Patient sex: M
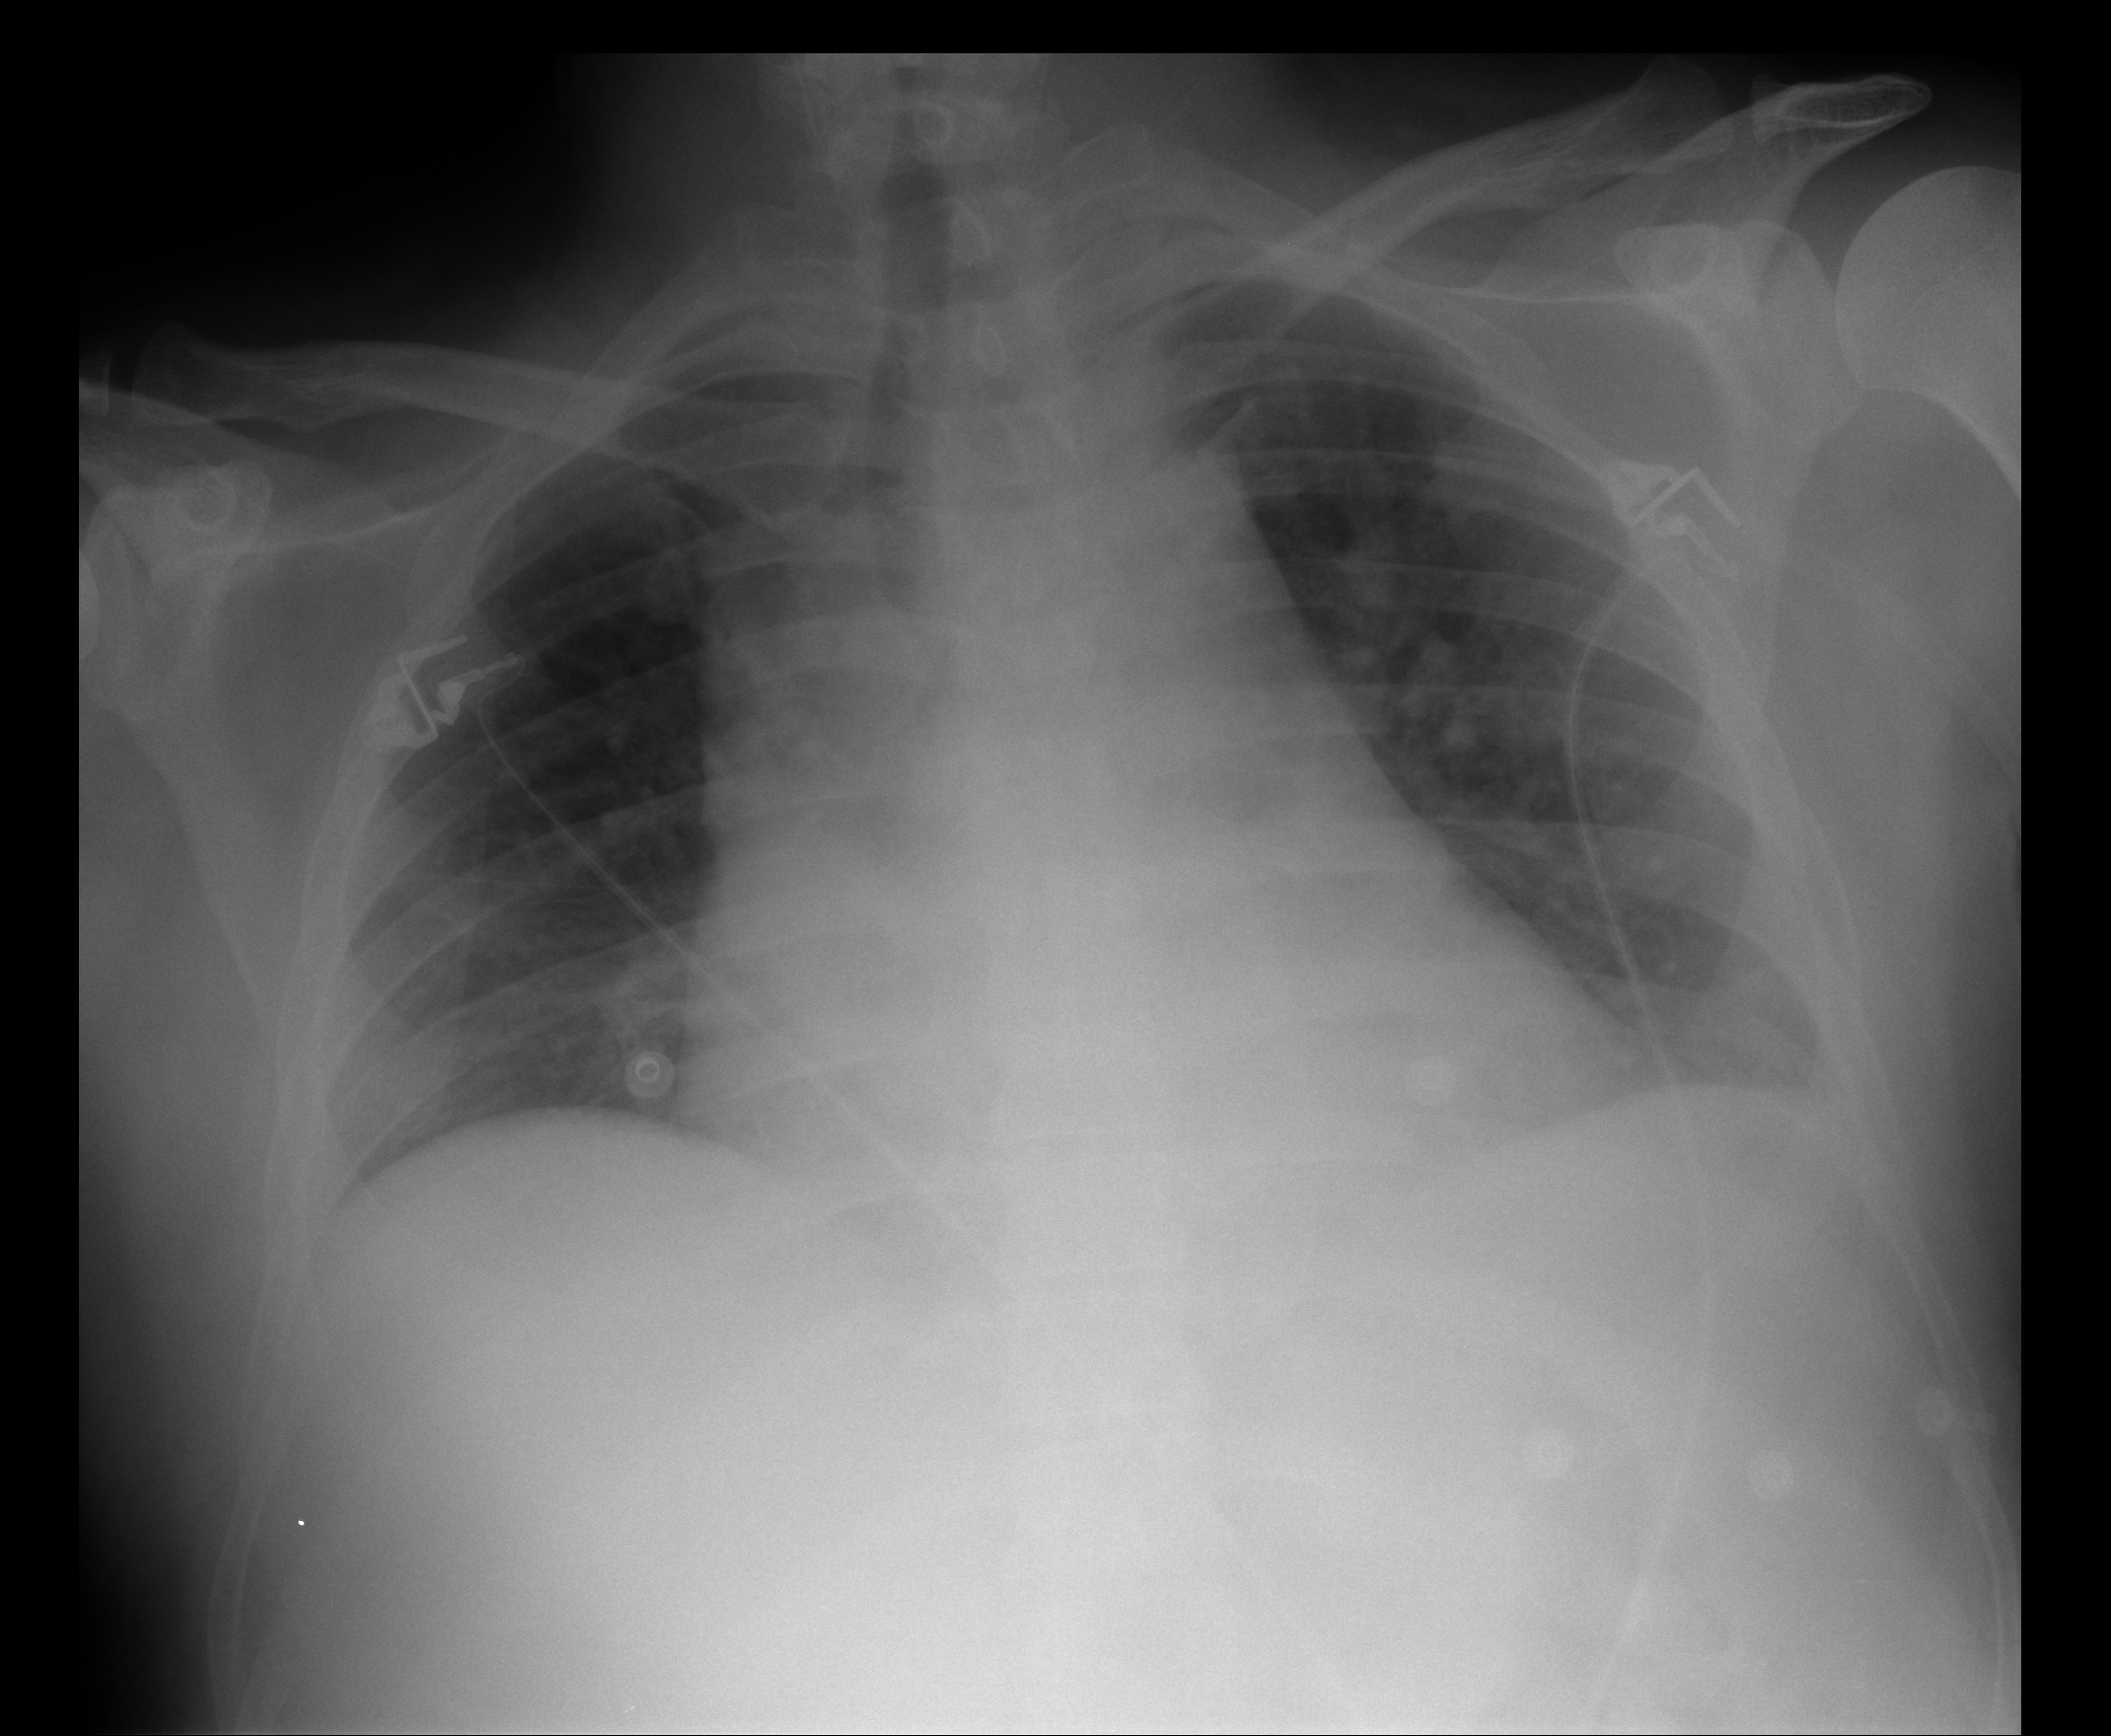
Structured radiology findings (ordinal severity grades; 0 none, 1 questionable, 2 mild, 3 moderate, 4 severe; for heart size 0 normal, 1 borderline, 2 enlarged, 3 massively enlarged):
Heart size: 2
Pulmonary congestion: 1
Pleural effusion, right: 0
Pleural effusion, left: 1
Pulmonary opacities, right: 0
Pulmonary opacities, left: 0
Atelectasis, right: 2
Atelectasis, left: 2